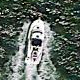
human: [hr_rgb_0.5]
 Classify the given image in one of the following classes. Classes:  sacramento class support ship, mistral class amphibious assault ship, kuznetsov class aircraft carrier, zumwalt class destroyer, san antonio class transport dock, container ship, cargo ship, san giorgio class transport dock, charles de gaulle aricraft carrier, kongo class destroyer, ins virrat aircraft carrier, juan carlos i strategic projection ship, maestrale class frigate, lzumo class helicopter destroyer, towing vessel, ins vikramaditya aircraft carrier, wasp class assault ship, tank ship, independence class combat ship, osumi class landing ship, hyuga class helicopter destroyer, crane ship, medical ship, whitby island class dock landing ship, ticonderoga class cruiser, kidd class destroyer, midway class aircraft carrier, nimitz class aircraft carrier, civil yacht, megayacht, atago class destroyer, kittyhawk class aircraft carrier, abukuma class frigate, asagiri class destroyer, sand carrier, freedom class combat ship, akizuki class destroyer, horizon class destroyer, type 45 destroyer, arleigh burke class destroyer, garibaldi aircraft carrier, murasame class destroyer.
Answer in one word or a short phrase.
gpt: Civil yacht